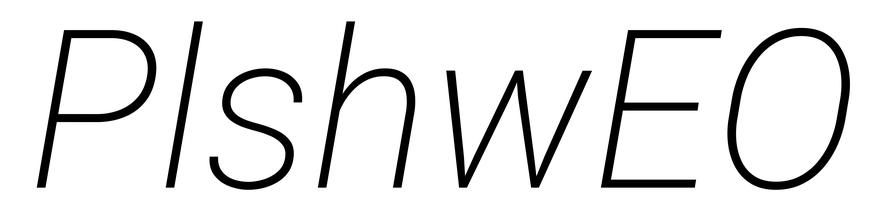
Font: Roboto-Italic_ExtraLight_Italic